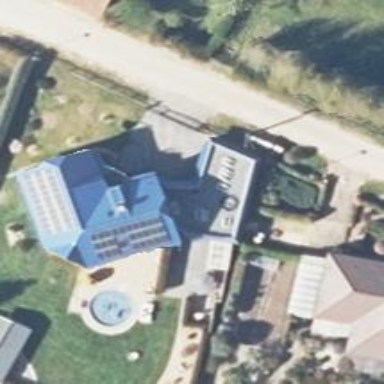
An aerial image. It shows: Solar photovoltaic panel generating electricity through small installation.